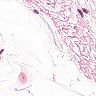
Metastatic tissue present: no